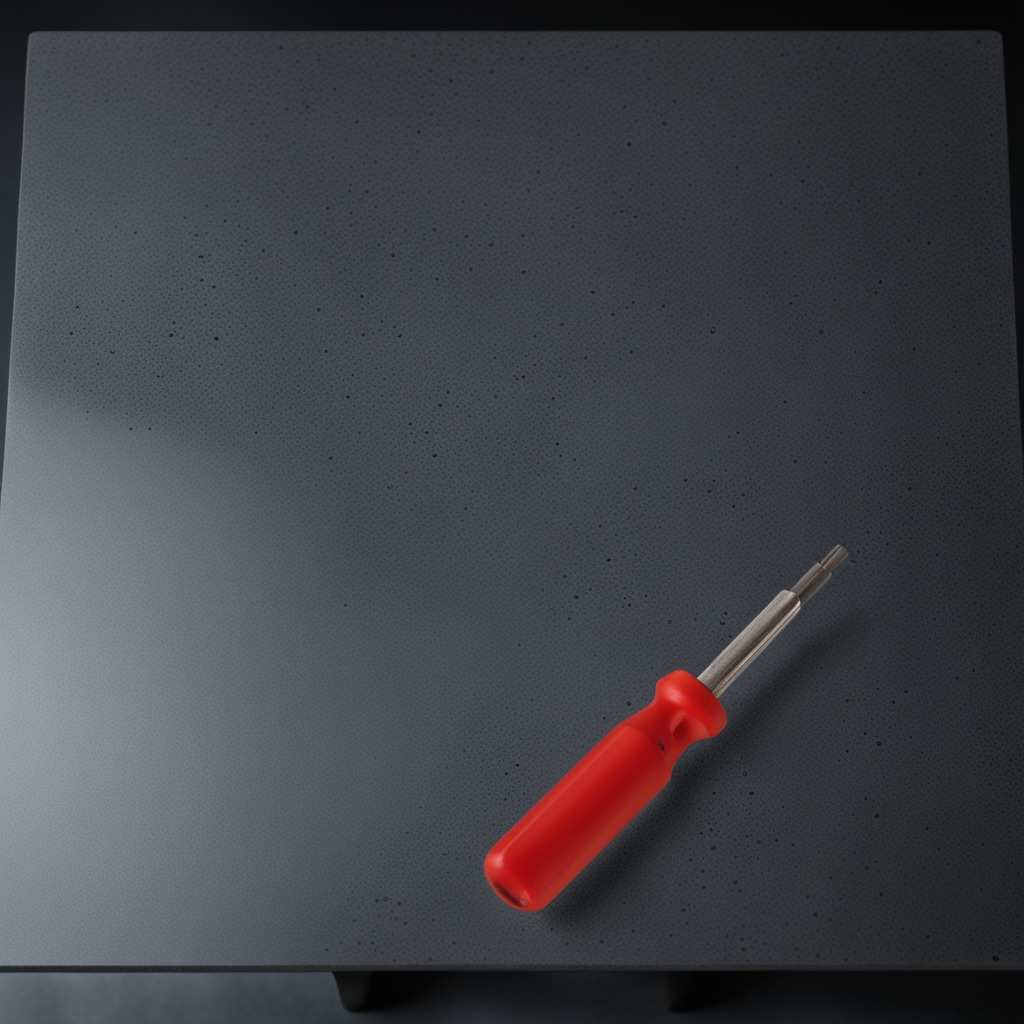
A screwdriver is lying on a clean granite table inside a workshop at night dim ambient light soft shadows worn but